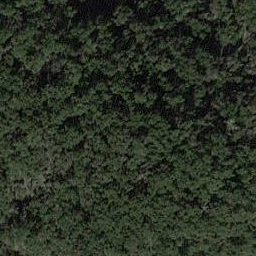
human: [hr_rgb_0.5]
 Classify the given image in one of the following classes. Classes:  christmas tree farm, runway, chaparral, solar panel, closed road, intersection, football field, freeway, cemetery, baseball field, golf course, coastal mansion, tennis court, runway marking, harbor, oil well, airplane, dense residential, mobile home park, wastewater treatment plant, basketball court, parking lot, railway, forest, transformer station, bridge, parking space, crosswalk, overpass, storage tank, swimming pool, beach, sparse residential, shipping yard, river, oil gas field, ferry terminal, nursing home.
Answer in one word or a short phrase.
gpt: forest